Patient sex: F
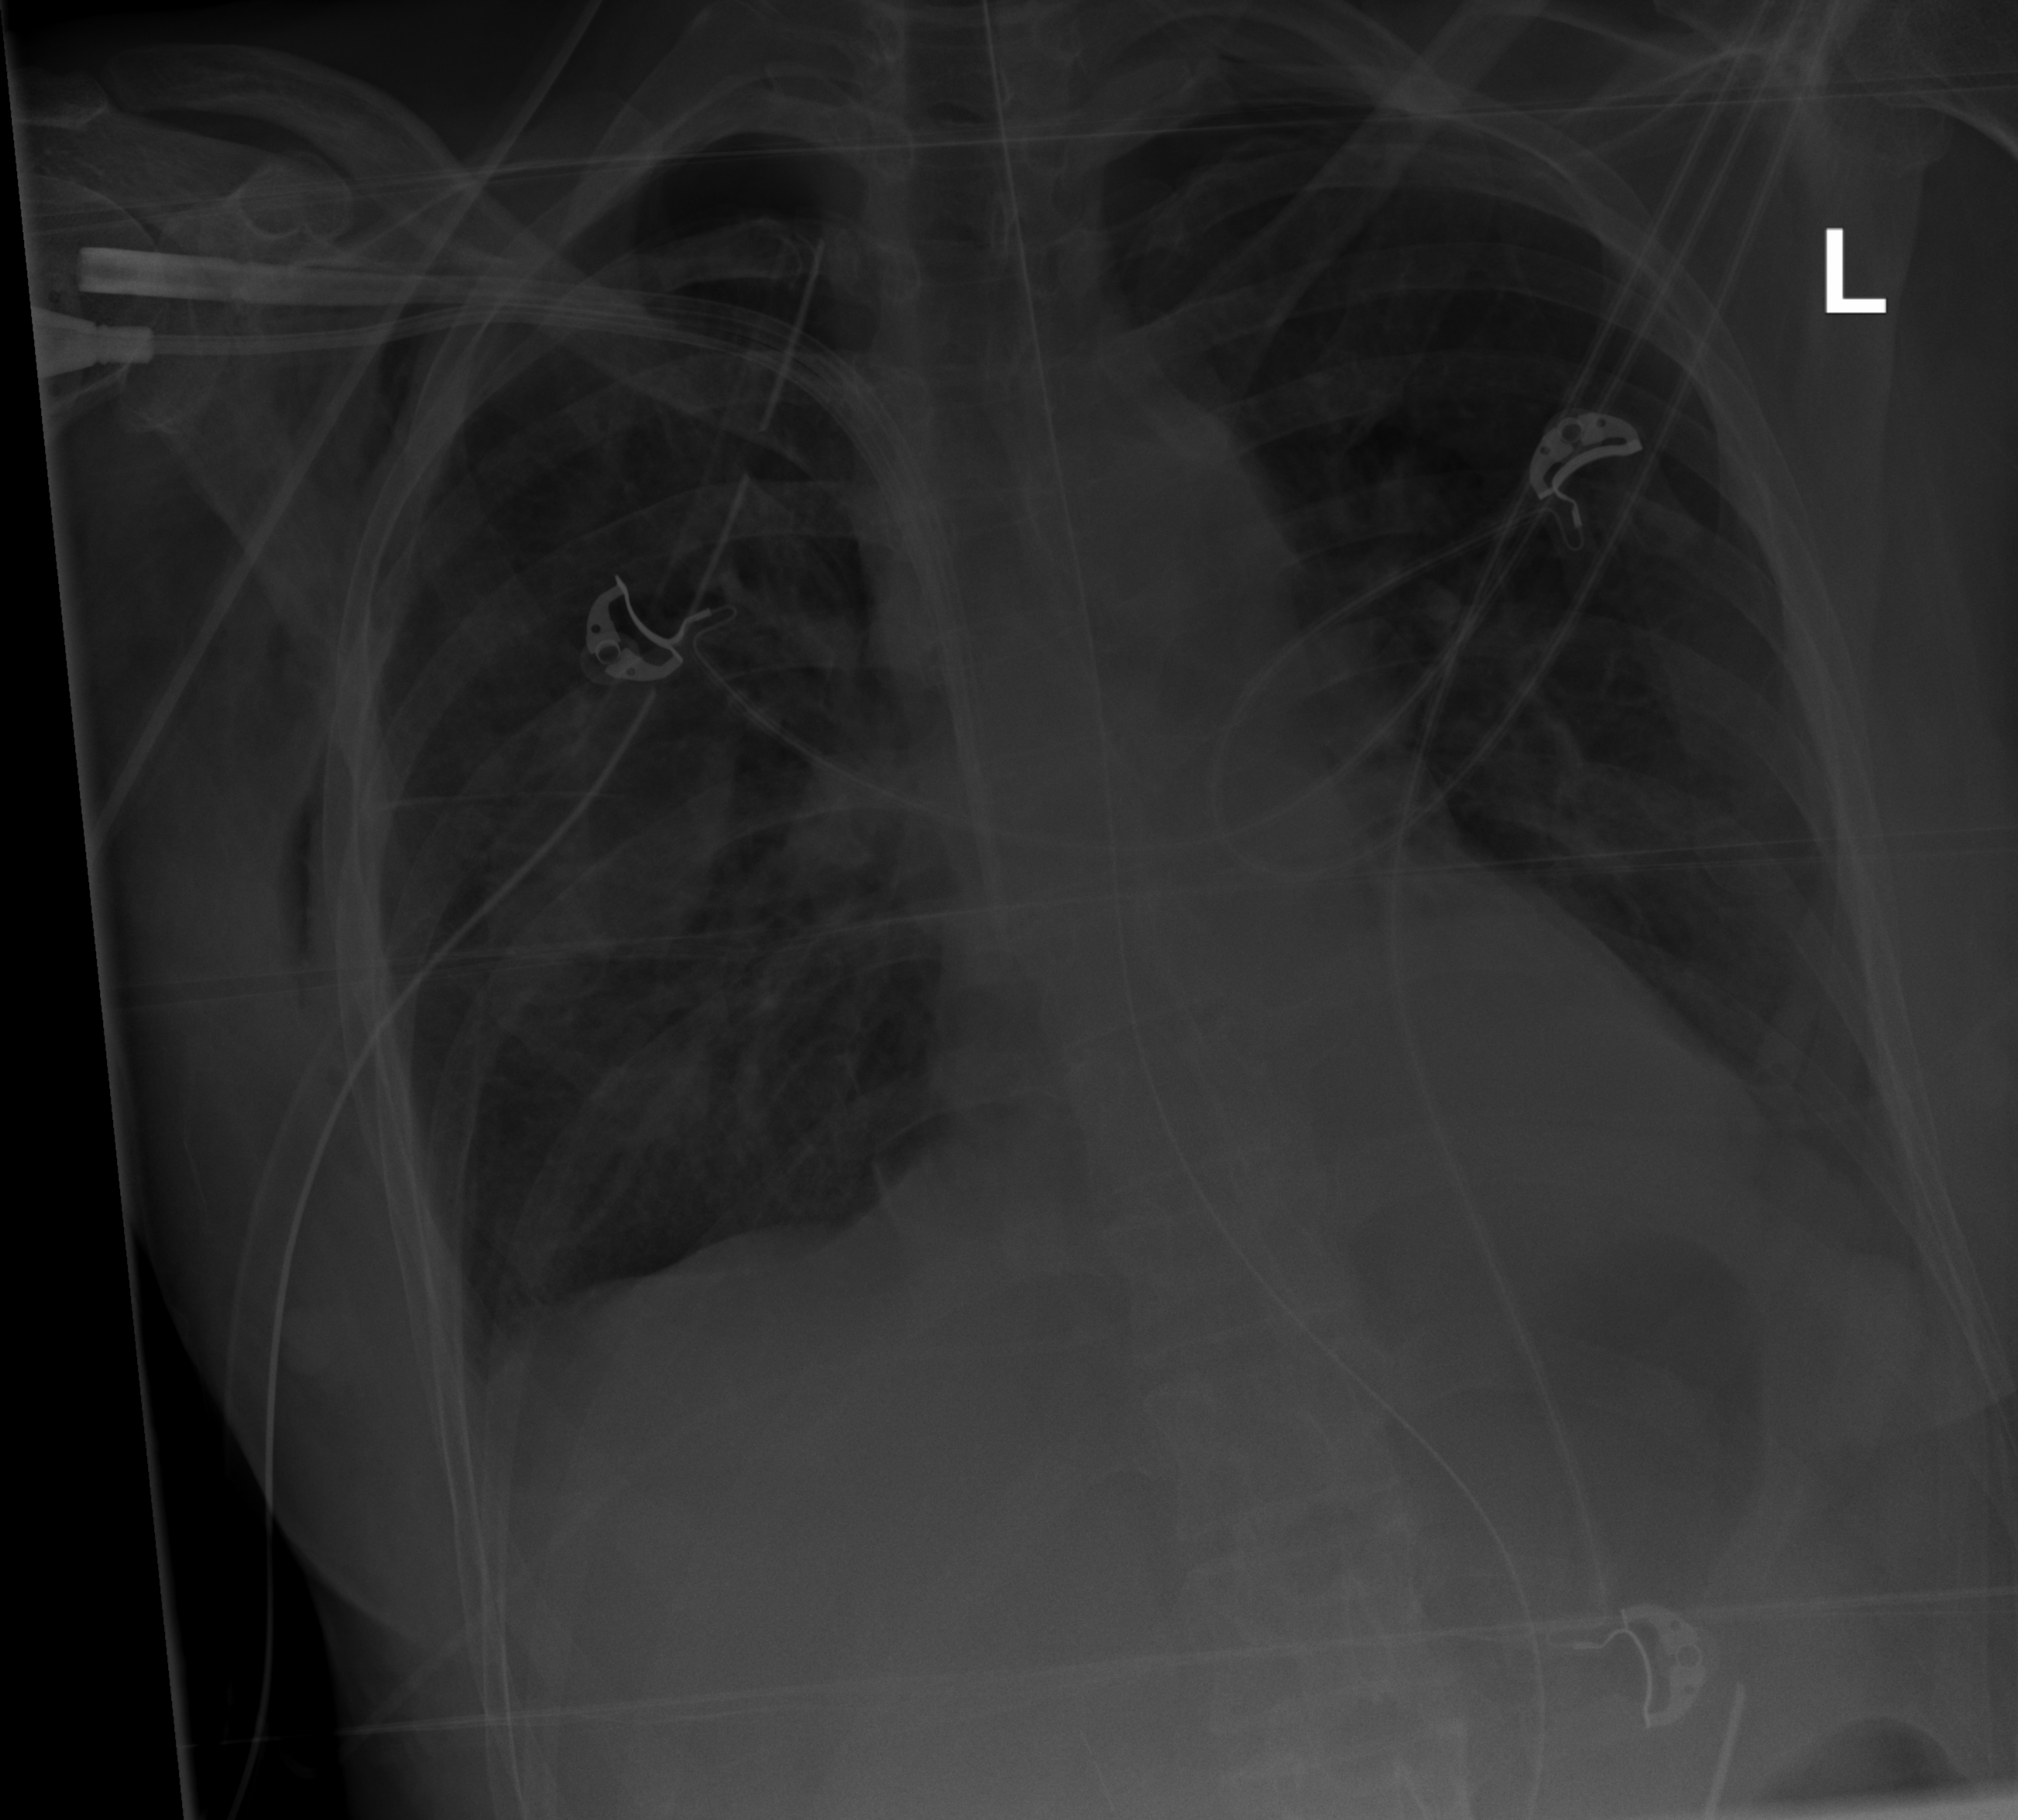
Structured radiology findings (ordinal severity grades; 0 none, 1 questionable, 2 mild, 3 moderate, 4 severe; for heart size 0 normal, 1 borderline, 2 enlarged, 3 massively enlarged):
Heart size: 1
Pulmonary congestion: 0
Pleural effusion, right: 2
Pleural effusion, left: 2
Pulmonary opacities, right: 2
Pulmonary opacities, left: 1
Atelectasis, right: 2
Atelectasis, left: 2